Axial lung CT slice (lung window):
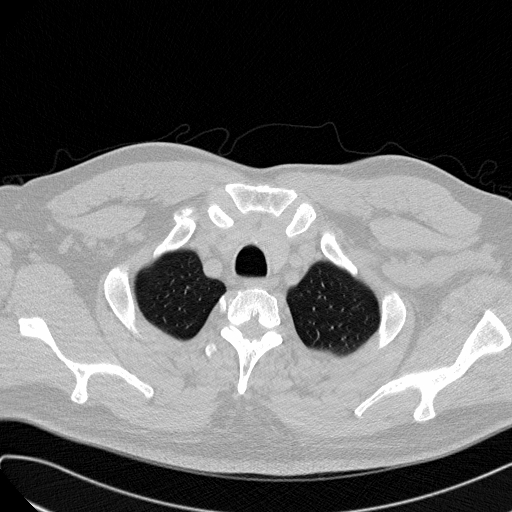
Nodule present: no